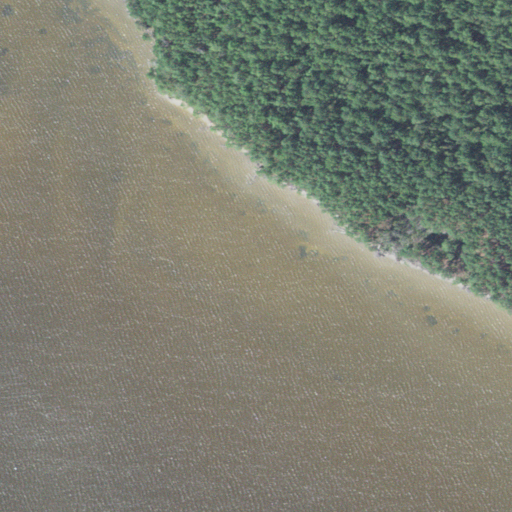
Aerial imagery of cape in North Carolina named Catfish Point containing open water, evergreen forest, woody wetlands, and herbaceous wetlands